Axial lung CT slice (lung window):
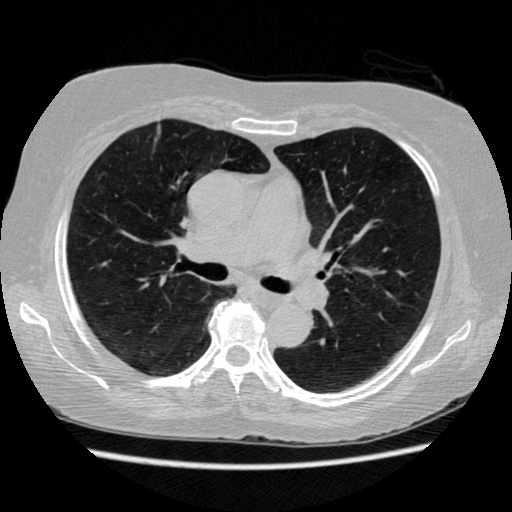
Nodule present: no